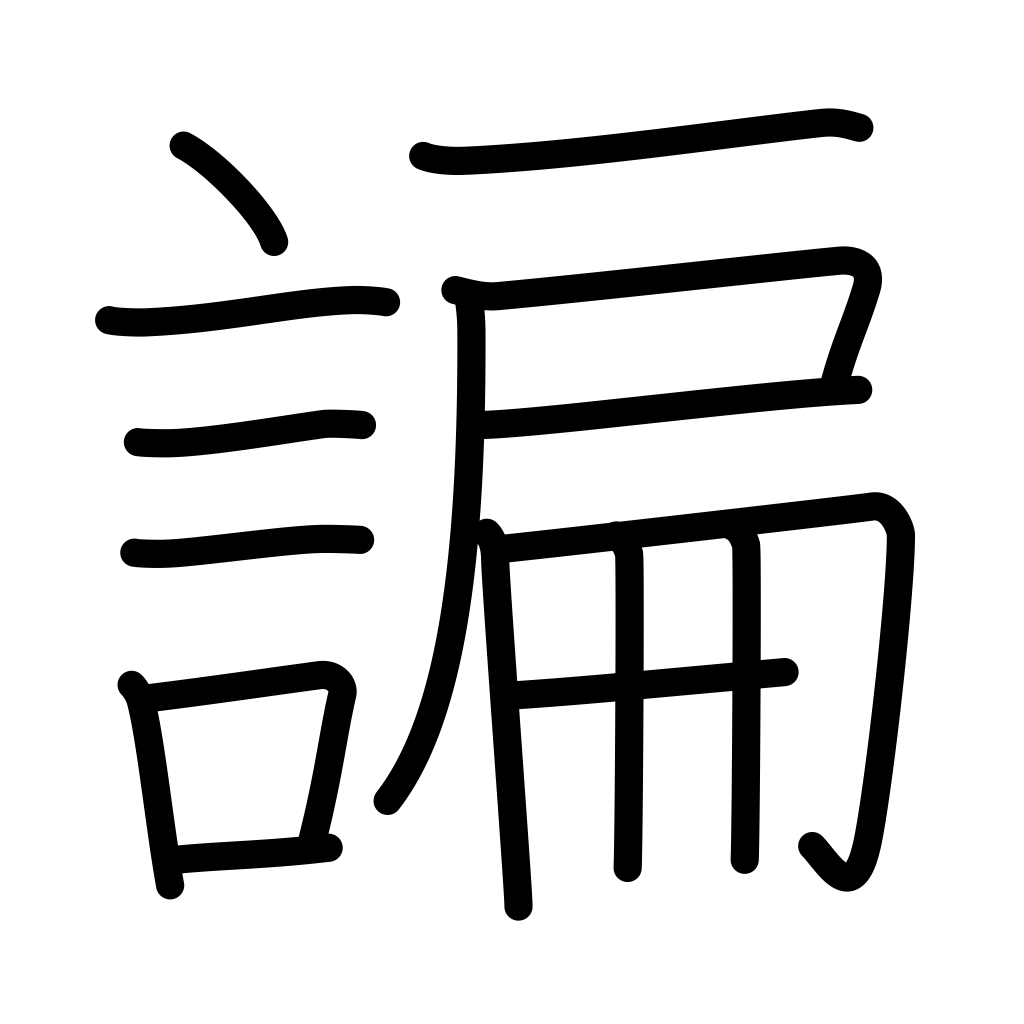
Meaning: flattering, glibness